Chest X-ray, AP view. Patient: 51 years old, sex F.
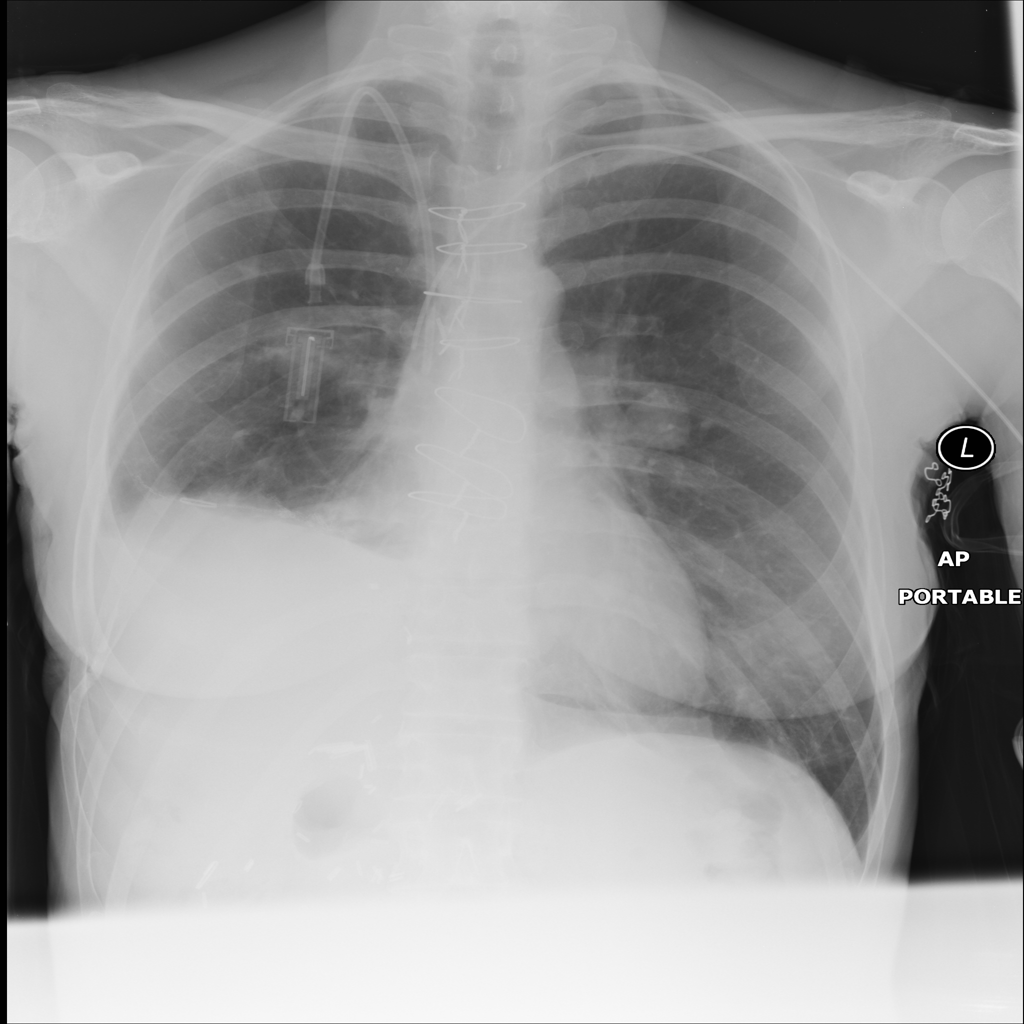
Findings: Mass